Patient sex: M
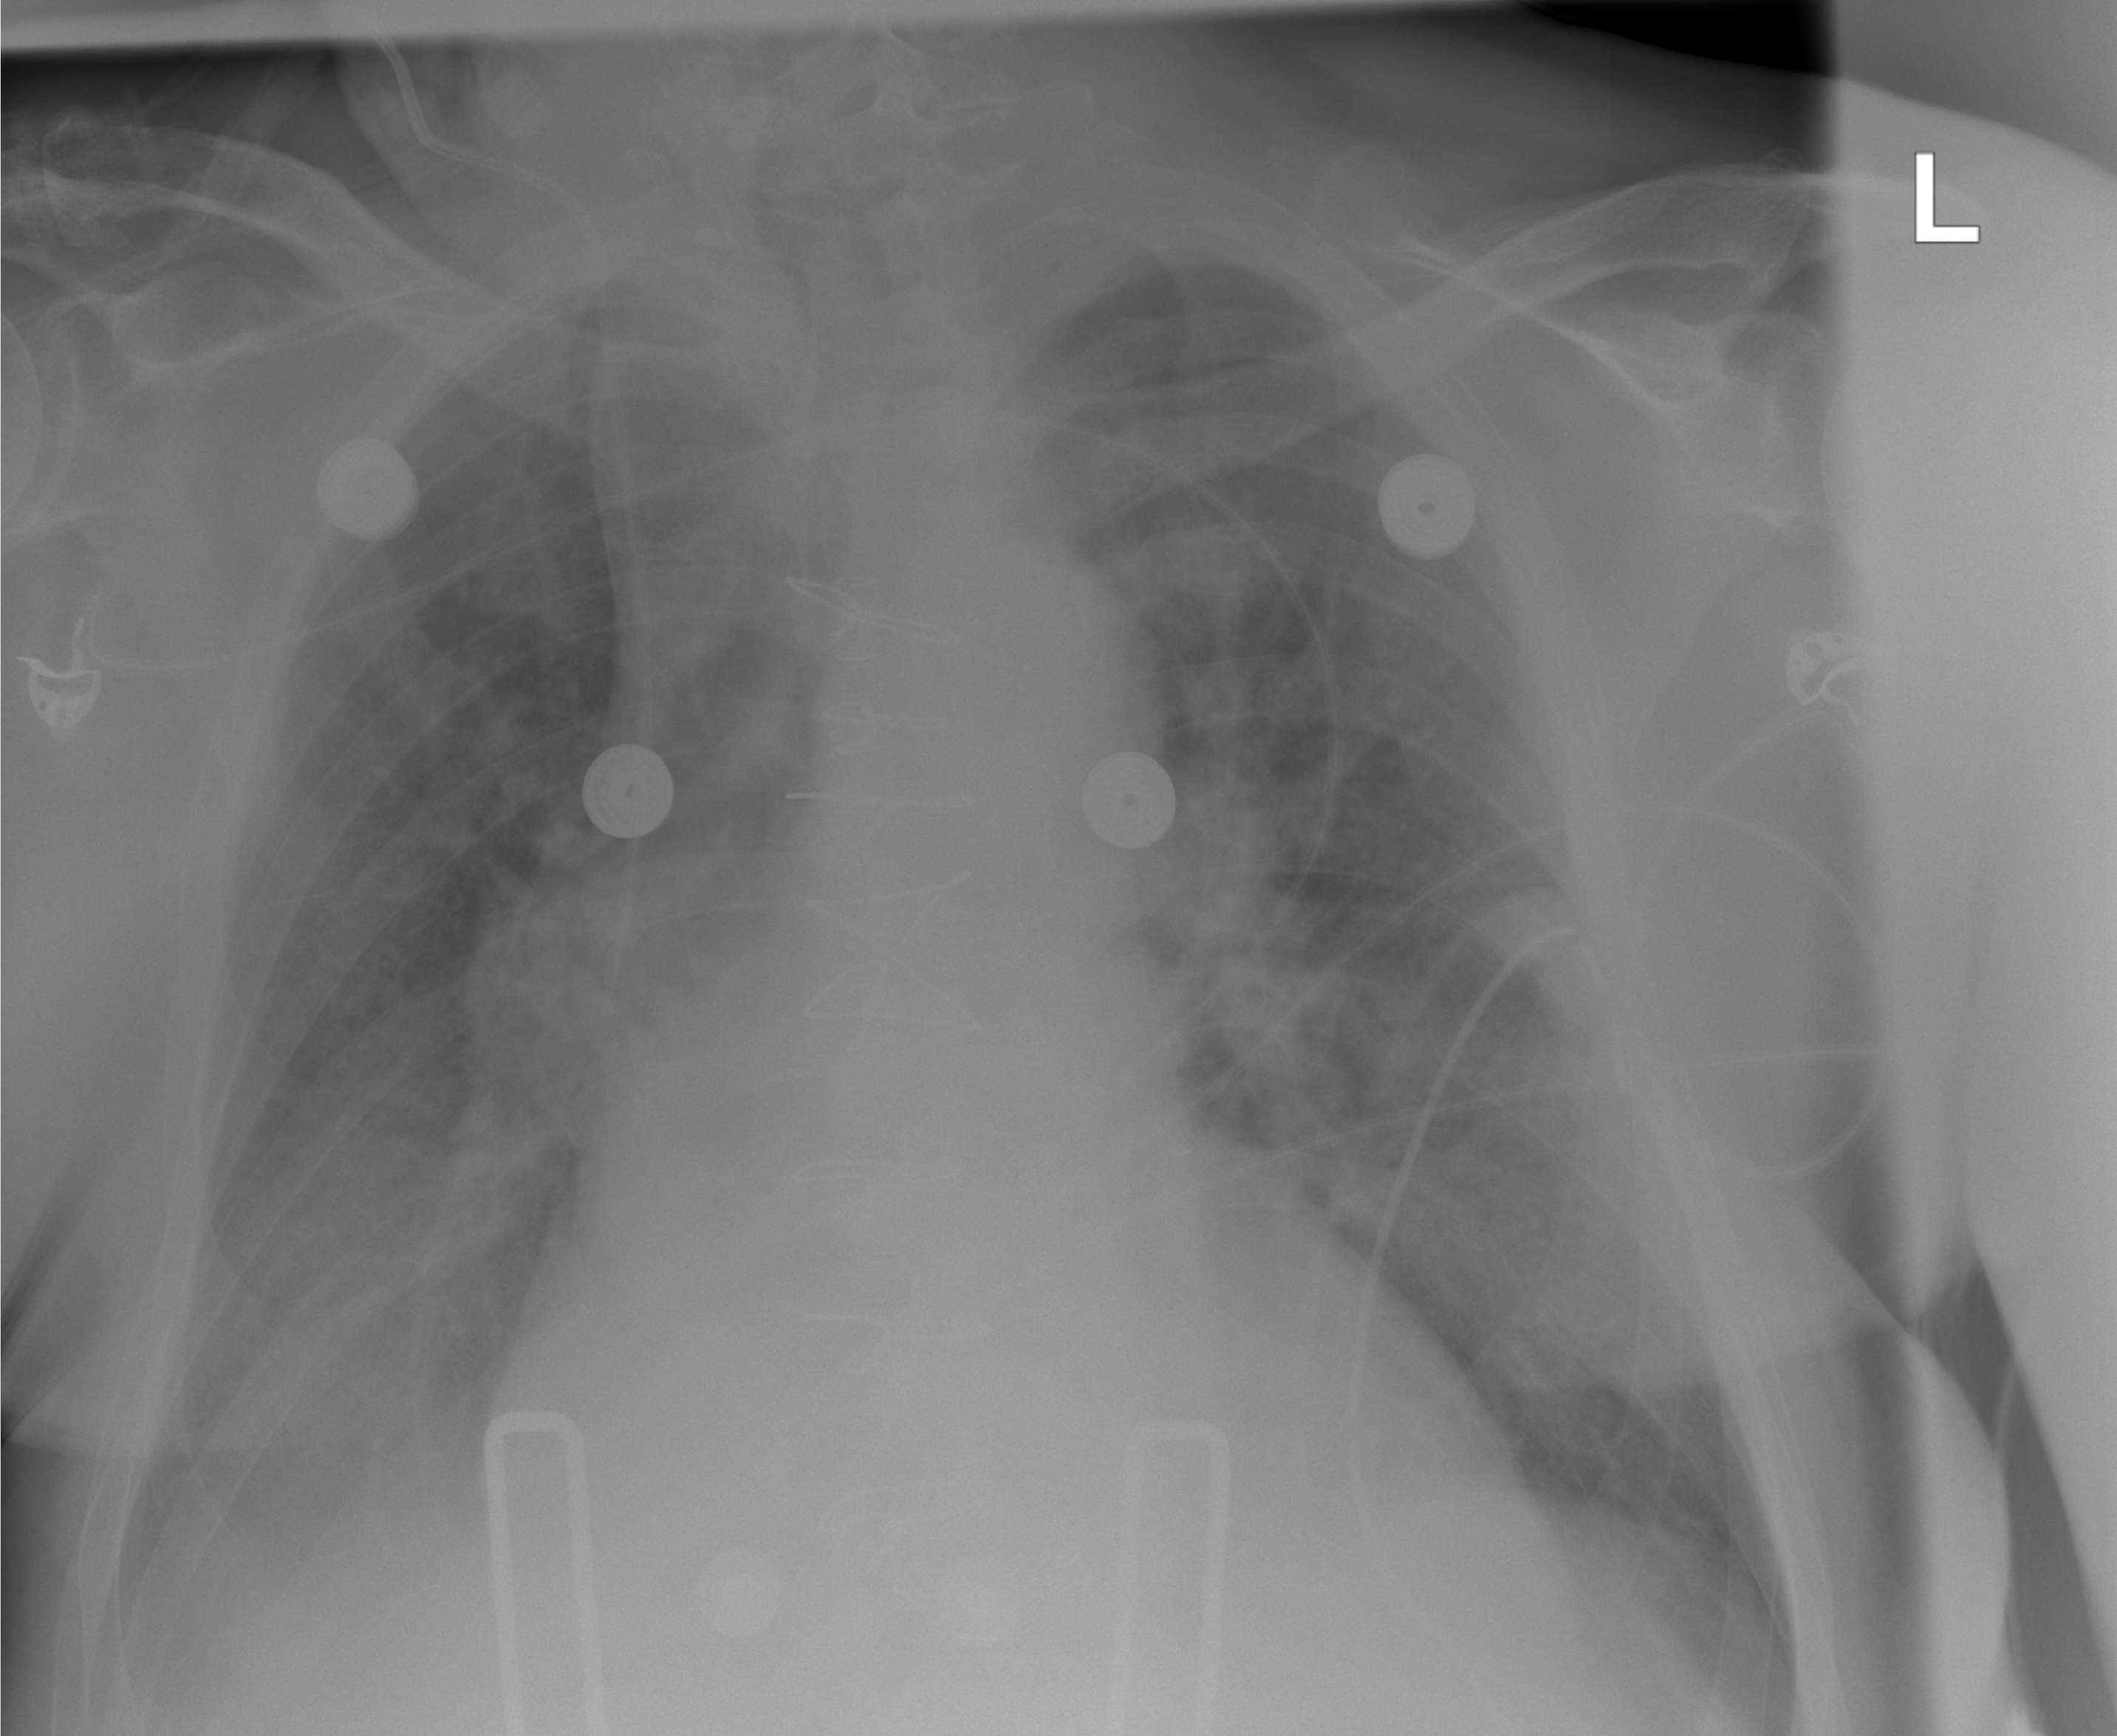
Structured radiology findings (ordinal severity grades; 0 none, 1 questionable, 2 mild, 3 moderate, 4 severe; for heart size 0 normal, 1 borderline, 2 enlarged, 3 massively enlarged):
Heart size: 2
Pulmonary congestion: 3
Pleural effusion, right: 2
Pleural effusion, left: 2
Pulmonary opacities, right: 2
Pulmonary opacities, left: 2
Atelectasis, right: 2
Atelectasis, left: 2